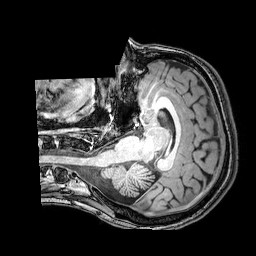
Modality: T1w
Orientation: axial
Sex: female
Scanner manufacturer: philips
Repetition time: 0.0081 s
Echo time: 0.00372 s